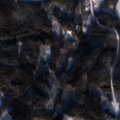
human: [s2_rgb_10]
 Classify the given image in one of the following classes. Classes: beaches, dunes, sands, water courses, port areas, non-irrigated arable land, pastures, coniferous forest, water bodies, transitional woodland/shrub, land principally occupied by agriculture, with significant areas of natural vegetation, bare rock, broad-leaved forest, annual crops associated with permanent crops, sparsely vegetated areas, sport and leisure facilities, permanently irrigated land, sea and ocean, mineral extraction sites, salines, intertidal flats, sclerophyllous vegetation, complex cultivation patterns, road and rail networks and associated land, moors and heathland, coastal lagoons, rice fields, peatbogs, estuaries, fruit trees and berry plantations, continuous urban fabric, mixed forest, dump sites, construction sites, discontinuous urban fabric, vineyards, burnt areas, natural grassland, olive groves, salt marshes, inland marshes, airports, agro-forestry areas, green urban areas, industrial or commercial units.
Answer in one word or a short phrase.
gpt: coniferous forest, mixed forest, water bodies